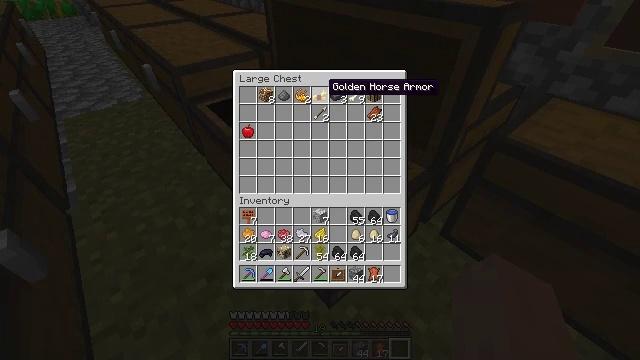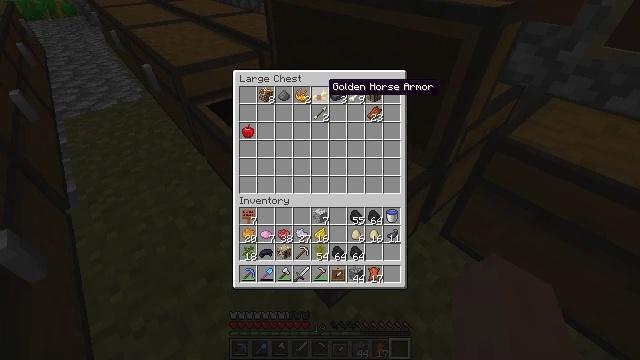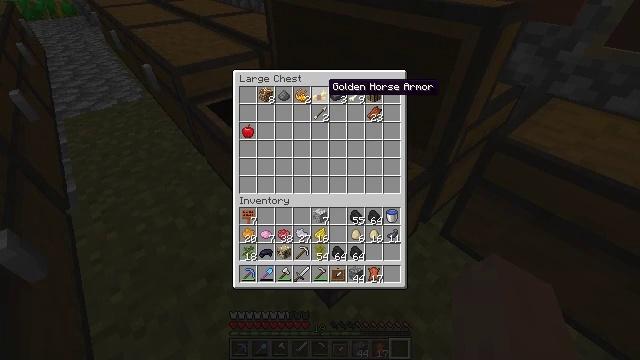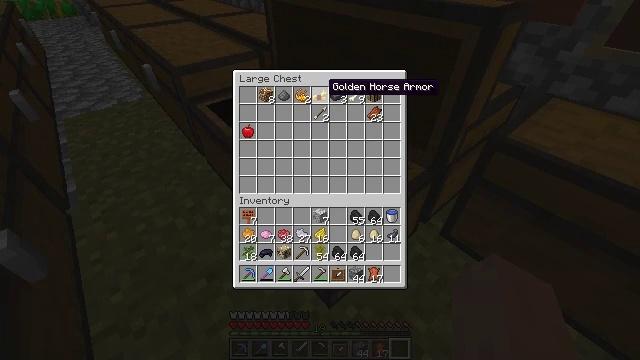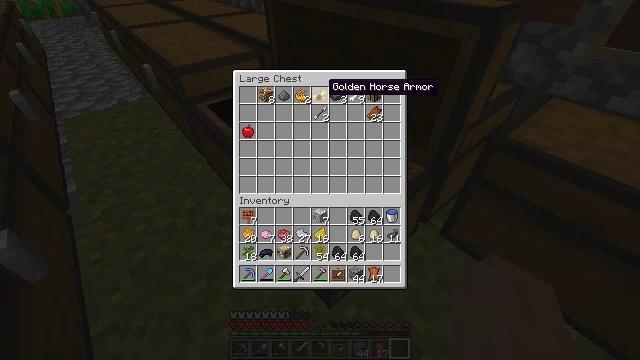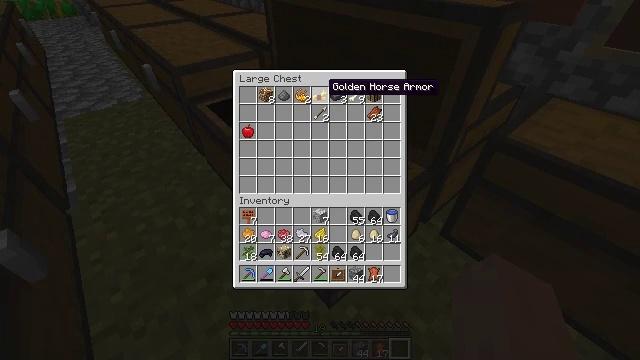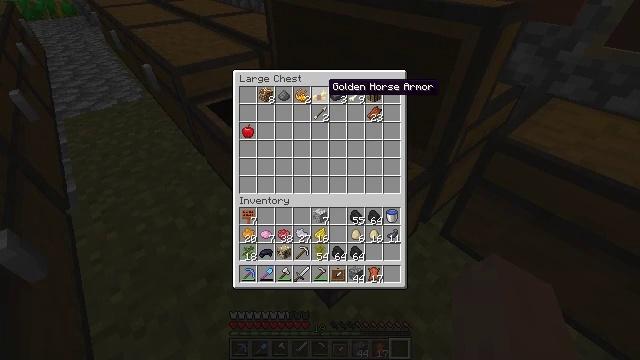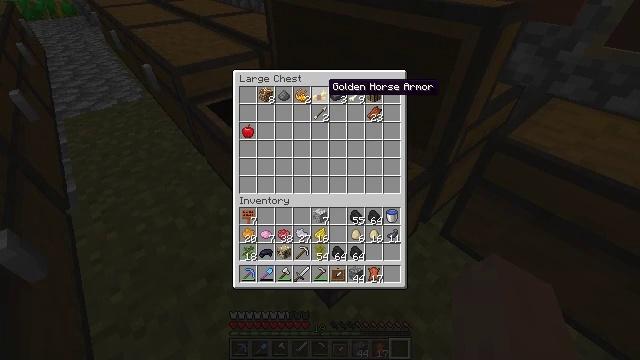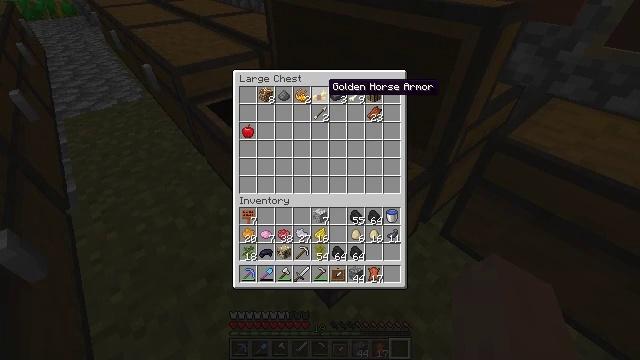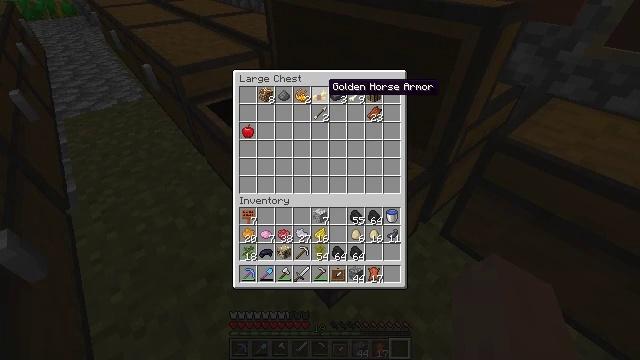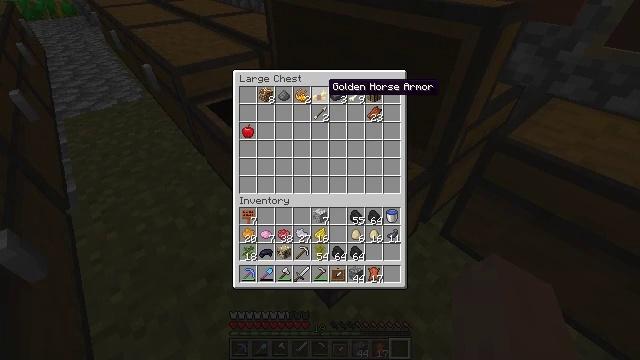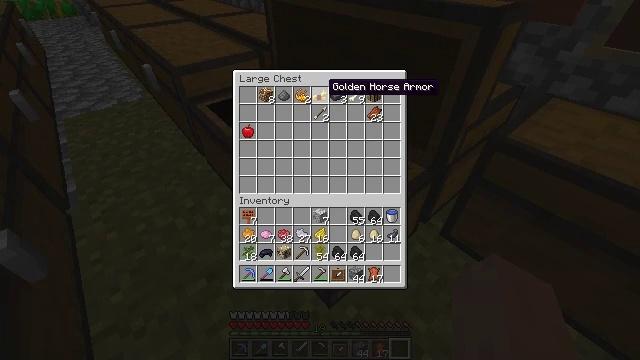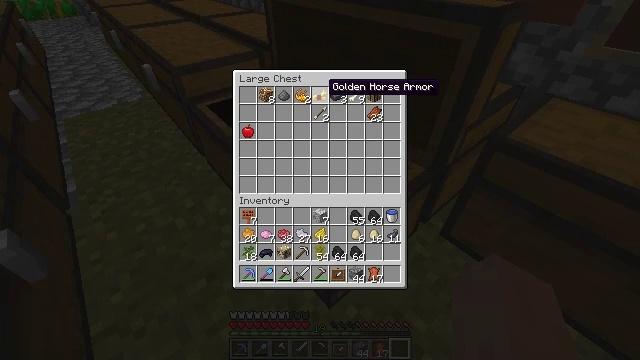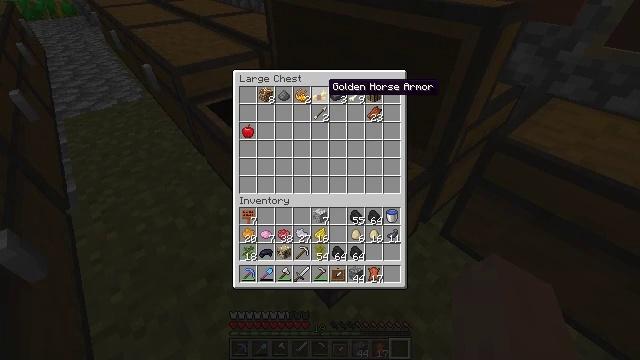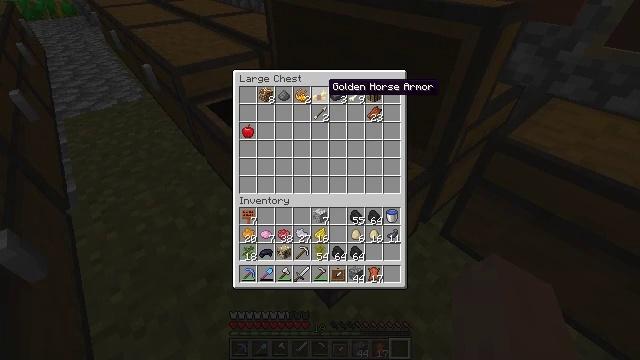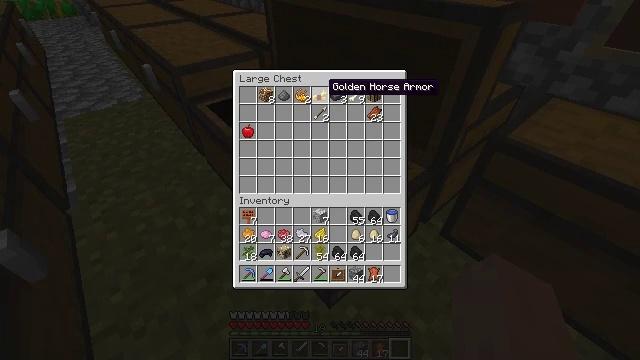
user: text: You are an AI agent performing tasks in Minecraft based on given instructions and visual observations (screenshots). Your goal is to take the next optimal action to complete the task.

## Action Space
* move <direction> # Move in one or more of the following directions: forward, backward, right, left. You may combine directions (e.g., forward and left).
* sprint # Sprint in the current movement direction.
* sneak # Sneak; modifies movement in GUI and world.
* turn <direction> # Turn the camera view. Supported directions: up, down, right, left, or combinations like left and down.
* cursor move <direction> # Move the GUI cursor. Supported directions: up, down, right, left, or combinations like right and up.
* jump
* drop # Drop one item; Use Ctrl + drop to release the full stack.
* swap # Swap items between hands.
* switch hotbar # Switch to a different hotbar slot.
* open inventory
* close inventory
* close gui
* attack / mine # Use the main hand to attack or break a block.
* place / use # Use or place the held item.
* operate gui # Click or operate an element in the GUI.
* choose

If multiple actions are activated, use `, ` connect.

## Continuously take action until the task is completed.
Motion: motion action
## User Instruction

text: Break the acacia wall sign to collect it.
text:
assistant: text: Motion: no_op
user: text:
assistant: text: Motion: no_op
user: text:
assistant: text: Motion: no_op
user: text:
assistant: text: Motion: no_op
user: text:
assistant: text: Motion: no_op
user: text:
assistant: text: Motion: no_op
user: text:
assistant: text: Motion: no_op
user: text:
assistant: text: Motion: no_op
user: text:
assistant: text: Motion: no_op
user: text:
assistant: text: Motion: no_op
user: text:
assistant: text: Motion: no_op
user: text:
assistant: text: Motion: no_op
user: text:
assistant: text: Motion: no_op
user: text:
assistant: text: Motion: no_op
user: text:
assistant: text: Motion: no_op
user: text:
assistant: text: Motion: no_op
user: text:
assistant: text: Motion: no_op
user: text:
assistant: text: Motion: no_op
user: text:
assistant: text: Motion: no_op
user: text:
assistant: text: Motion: no_op
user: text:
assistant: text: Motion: no_op
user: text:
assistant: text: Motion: no_op
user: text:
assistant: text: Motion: no_op
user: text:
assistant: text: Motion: no_op
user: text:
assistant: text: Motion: no_op
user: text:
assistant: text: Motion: no_op
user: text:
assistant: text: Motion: no_op
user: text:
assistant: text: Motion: cursor move down
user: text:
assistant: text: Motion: no_op
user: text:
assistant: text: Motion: no_op